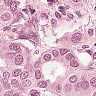
Metastatic tissue present: yes